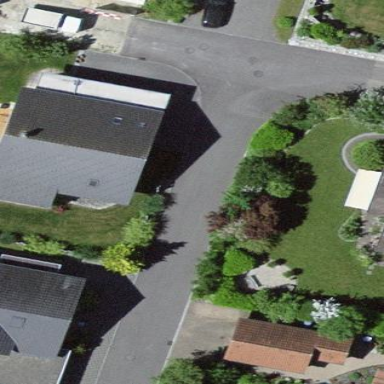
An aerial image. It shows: Detached building.